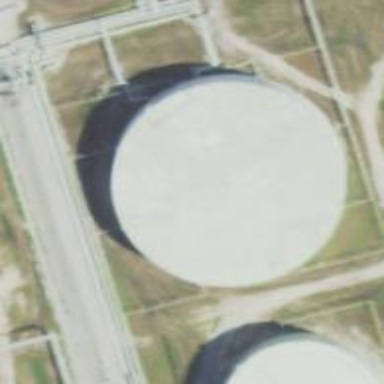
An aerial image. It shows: Storage tank which is man-made.